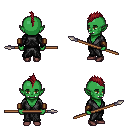
a pixel art fantasy rpg character, female body template, orc, green skin, gray robe, metal pants, brunette mohawk hairstyle, leather bracers, maroon shoes, spear, four views (front, back, left, right), 2x2 character sprite sheet, small pixel art, hard edges, no anti-aliasing